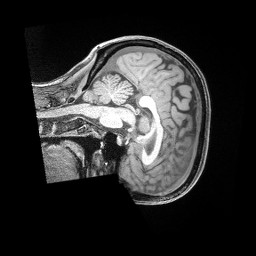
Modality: T1w
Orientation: sagittal
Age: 36
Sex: female
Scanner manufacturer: siemens
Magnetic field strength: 3 T
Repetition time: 2 s
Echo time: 0.00211 s